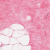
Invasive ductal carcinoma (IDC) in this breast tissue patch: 0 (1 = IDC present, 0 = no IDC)